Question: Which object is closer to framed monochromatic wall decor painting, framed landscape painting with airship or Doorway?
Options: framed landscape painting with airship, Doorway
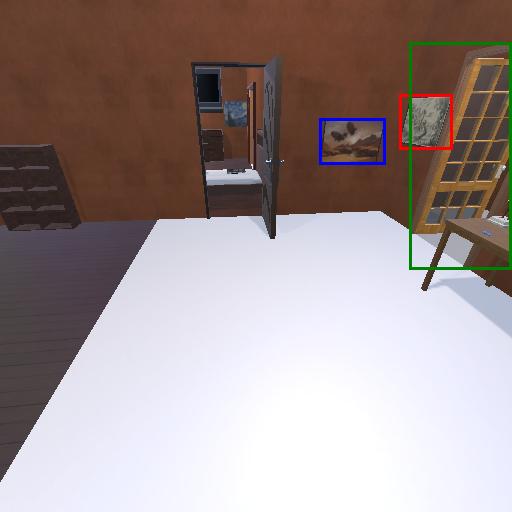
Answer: framed landscape painting with airship